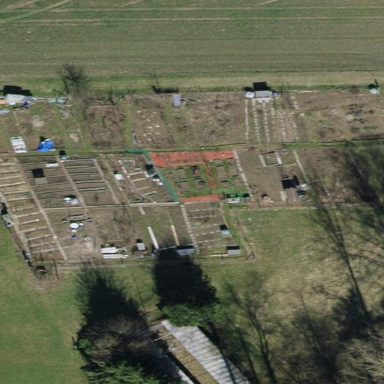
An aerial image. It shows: Area designated for allotments.